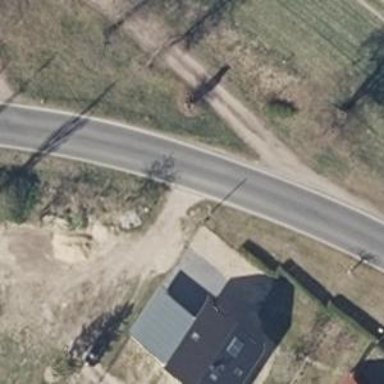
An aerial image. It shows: Secondary road with asphalt surface.